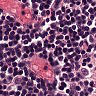
Metastatic tissue present: no